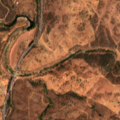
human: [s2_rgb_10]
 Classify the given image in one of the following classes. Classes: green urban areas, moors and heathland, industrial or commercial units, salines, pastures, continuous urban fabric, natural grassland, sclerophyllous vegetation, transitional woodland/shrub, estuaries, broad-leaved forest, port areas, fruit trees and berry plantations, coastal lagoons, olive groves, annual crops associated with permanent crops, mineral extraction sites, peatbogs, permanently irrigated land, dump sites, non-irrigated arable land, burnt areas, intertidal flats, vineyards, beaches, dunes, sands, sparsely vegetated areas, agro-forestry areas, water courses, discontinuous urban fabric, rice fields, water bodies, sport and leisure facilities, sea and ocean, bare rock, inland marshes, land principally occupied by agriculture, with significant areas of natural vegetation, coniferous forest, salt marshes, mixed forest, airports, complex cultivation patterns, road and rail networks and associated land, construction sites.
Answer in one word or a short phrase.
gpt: non-irrigated arable land, pastures, agro-forestry areas, broad-leaved forest, transitional woodland/shrub